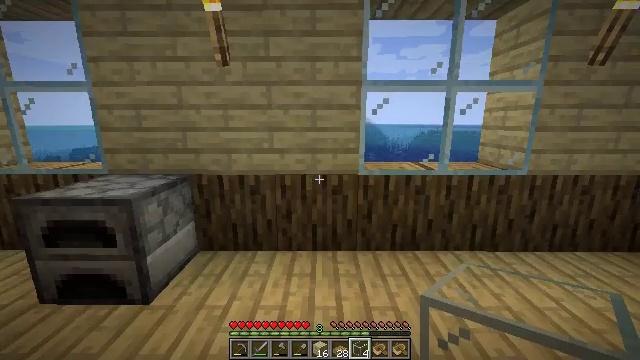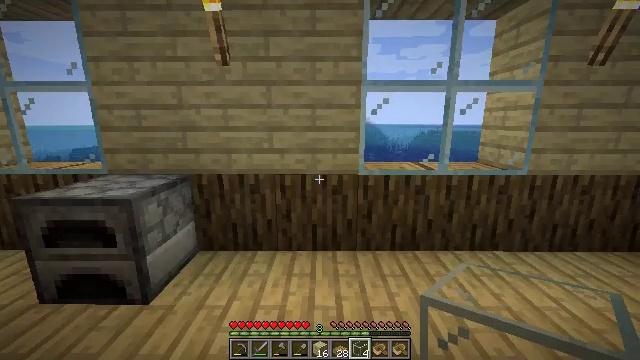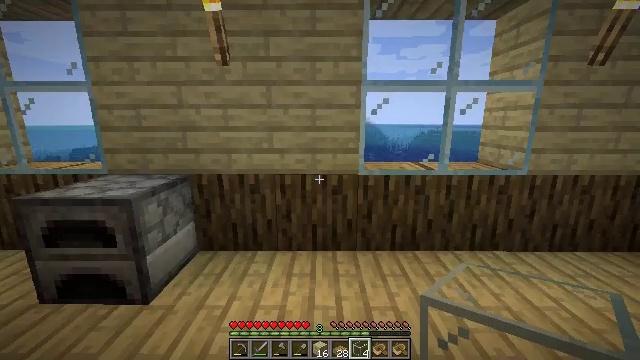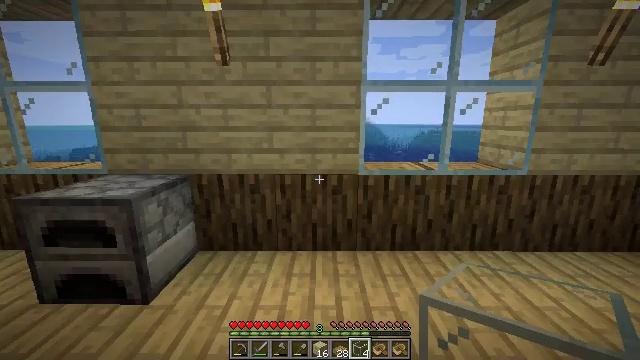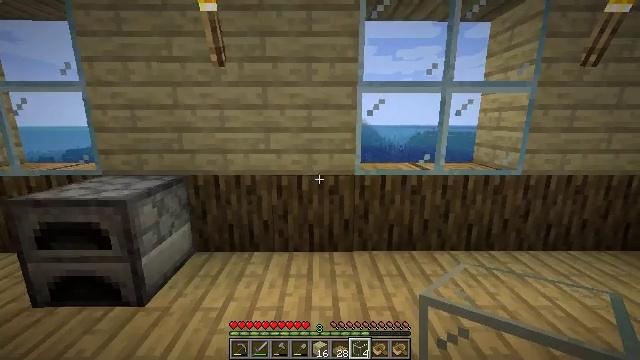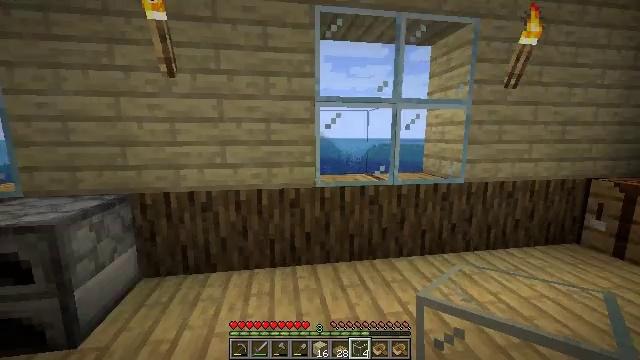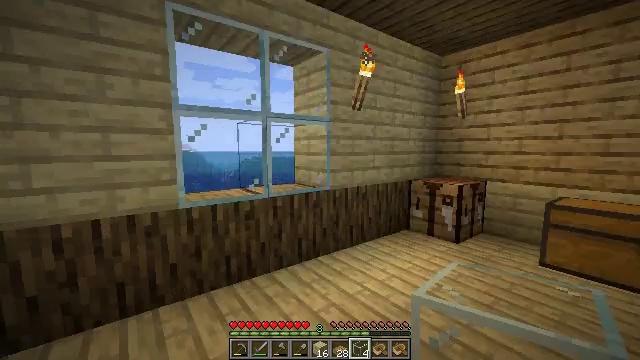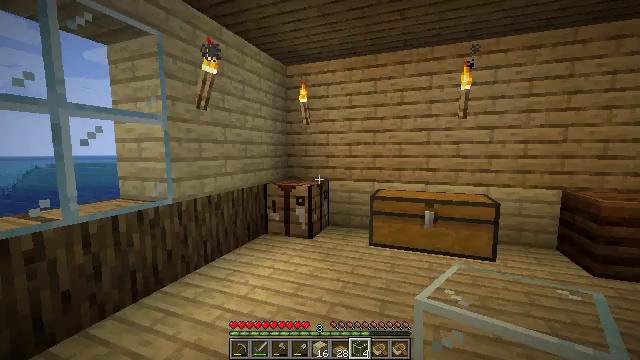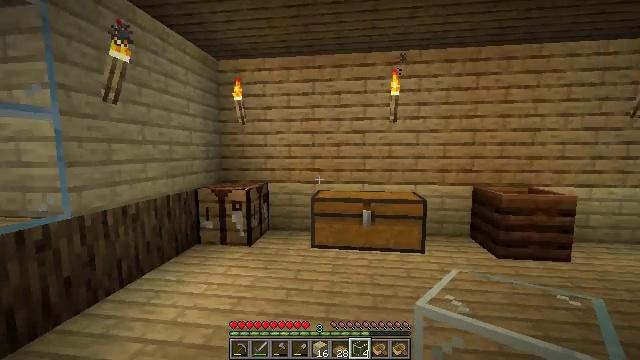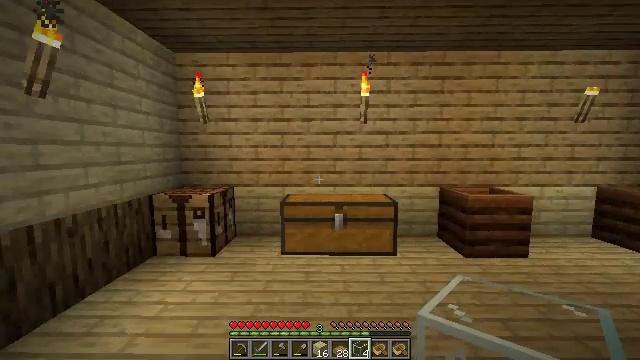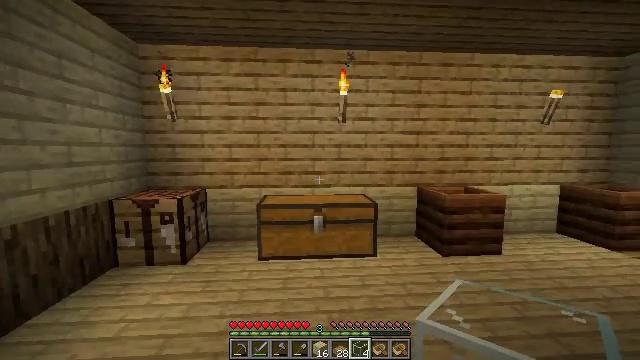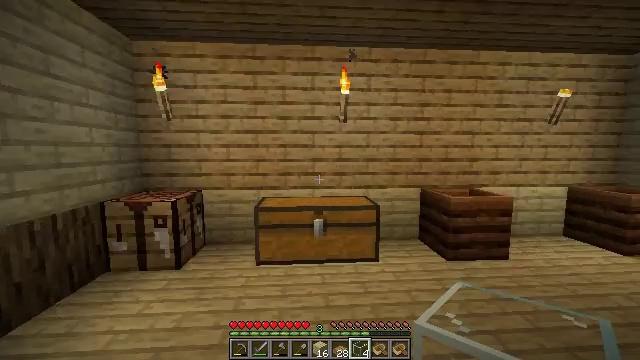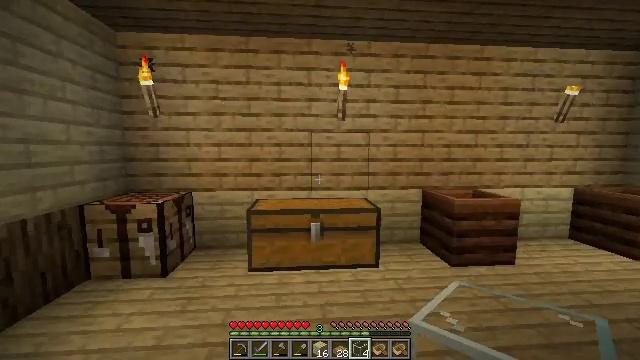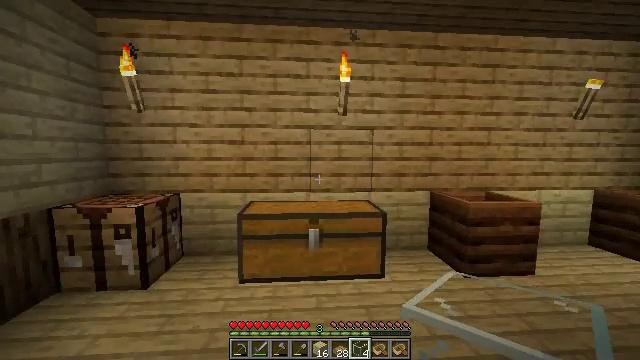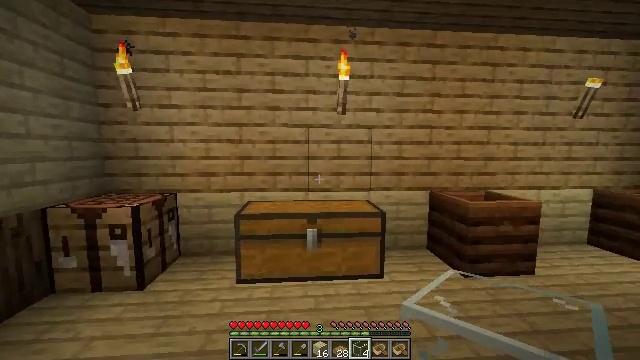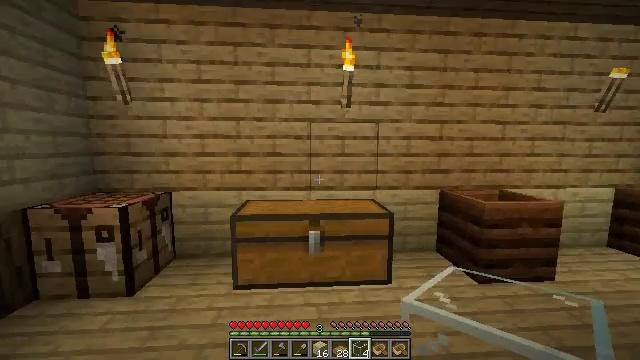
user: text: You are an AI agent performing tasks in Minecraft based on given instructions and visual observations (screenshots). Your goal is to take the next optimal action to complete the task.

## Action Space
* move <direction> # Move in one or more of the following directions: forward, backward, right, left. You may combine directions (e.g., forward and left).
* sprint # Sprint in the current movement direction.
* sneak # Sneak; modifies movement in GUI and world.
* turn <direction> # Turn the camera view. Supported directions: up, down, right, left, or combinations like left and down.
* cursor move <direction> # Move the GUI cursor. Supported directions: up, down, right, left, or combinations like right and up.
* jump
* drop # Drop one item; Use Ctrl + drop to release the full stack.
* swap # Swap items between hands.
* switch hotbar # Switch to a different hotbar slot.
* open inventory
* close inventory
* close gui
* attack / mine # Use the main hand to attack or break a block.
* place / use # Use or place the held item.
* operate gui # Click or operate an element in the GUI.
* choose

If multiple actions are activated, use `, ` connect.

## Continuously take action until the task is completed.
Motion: motion action
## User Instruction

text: Break the sugar cane.
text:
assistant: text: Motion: no_op
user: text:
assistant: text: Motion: no_op
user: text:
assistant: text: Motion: no_op
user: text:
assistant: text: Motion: no_op
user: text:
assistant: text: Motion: turn right and up
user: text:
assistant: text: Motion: move forward, turn right and up
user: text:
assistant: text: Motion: move forward, turn right
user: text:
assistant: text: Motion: move forward, turn right
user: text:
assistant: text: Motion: move forward, turn right
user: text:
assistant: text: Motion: move forward, turn right
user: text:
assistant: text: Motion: move forward
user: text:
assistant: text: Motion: move forward
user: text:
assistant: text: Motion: move forward
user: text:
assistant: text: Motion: move forward
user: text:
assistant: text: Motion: move forward
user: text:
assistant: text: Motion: move forward
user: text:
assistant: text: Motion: move forward
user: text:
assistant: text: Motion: move forward
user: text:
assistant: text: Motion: move forward
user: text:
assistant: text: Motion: no_op
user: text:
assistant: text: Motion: no_op
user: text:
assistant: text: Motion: no_op
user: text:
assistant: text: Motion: turn left and down
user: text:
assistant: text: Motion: turn left and down
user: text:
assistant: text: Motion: turn left and down
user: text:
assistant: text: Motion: turn left and down
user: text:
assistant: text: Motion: turn left
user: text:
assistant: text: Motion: turn left
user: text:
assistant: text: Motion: turn left
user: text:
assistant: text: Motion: turn left